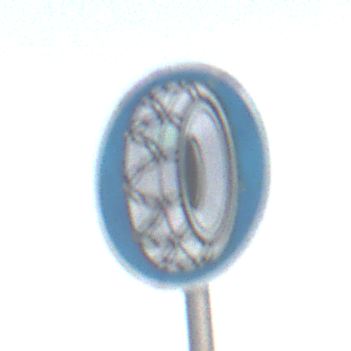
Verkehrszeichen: SchneekettenVorgeschrieben
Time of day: SunriseSunset
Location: Outdoor (Nature)
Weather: PartlyCloudy
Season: NotSpecified
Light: Natural